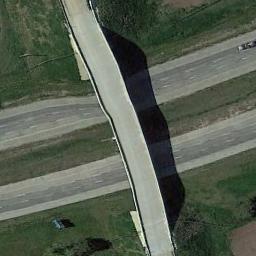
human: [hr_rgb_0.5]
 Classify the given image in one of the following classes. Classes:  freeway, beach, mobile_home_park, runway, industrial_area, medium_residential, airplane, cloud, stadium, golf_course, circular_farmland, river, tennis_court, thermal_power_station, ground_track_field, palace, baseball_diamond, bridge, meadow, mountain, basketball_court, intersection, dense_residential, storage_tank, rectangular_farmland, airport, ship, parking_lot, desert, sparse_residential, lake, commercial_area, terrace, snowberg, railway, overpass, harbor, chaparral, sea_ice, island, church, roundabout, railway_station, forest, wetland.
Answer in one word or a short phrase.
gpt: overpass